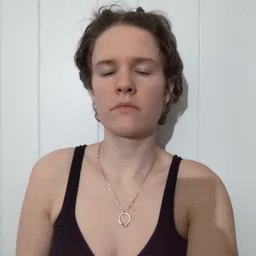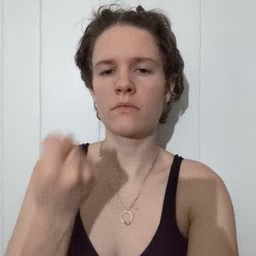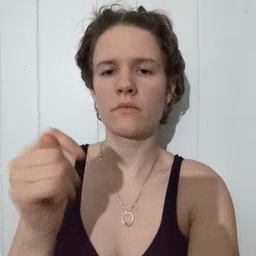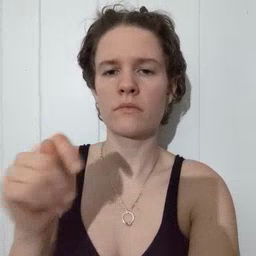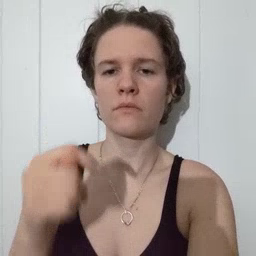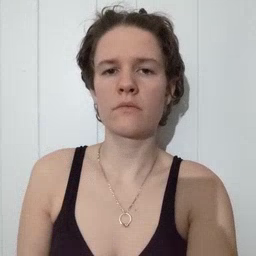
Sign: toy